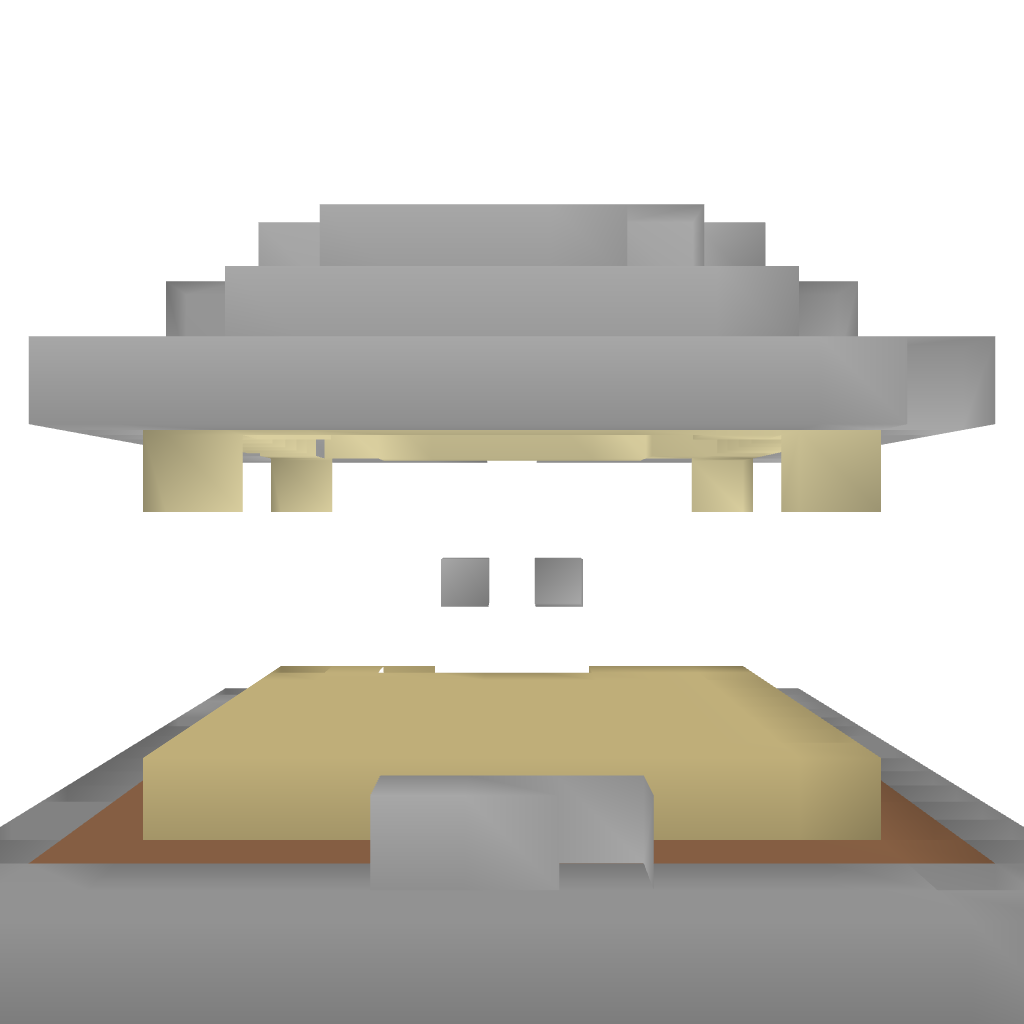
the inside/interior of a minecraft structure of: Small Desert House